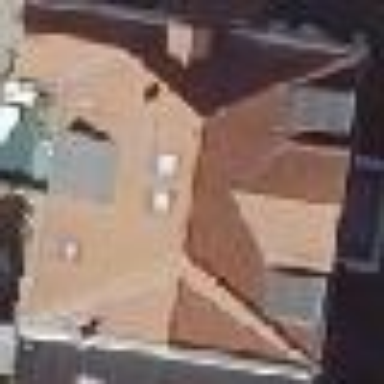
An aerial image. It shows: Hipped roof house.